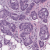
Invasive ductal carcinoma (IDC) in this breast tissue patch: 1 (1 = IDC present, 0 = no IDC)